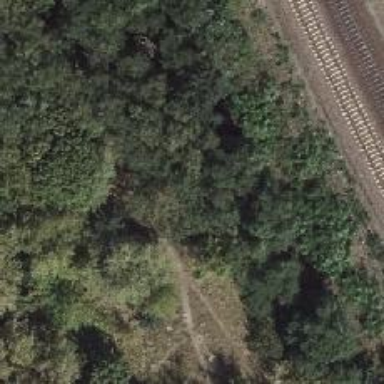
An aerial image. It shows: Abandoned railway with historical significance.